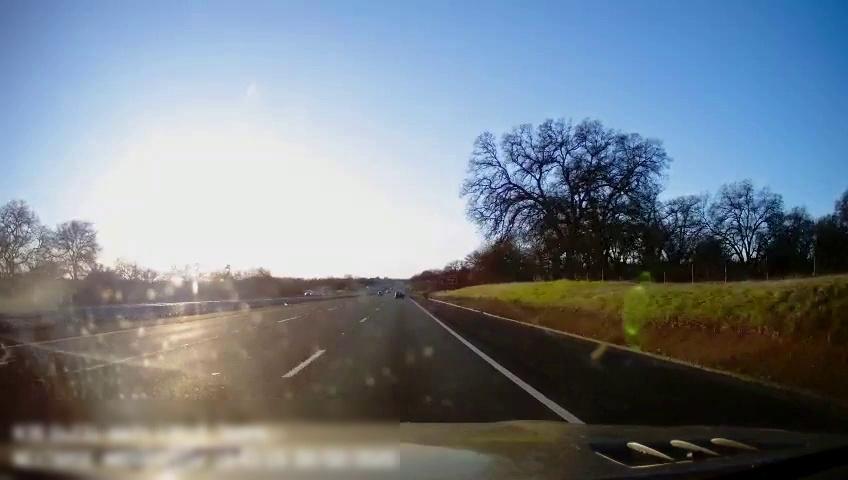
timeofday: Day
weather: Cloudy
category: Drivable Space
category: Vehicles | Car
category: Vehicles | Car
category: Lanes | Alternate Lane
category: Lanes | Current Lane
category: Lanes | Current Lane
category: Lanes | Alternate Lane